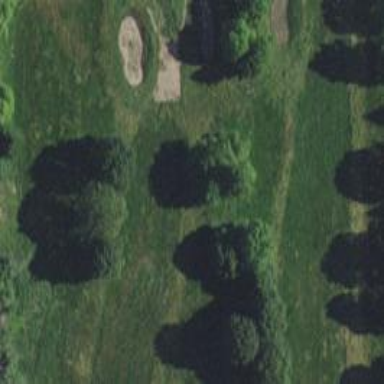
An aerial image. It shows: View of golf hole.